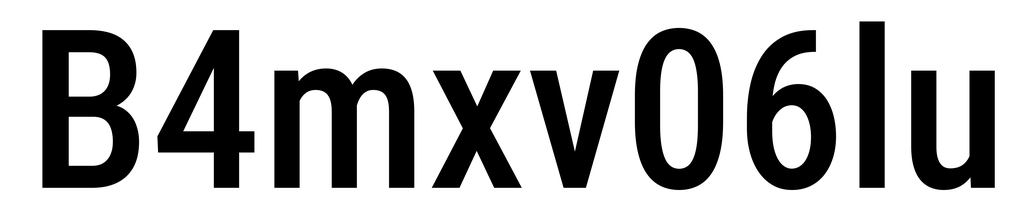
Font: Roboto_Condensed_Medium